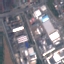
Label: Industrial